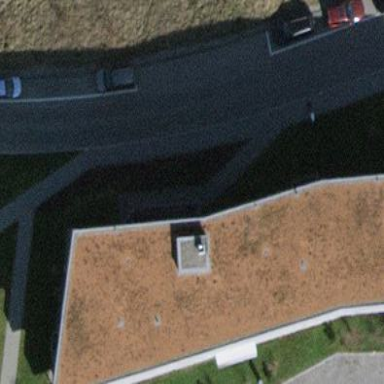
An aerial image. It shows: Terrace building with flat roof.